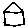
Label: house